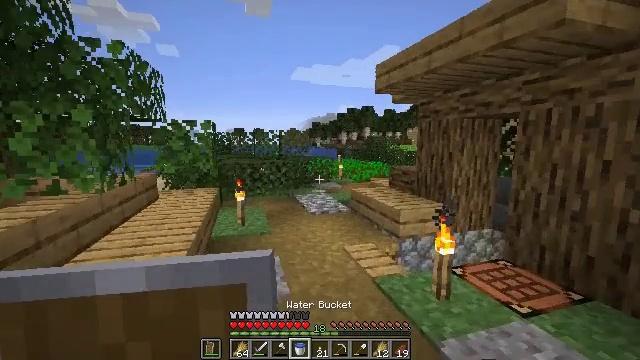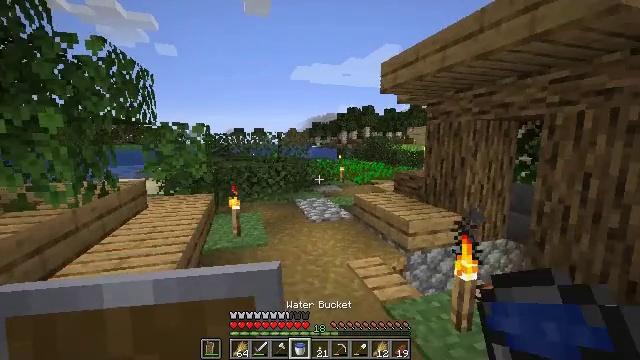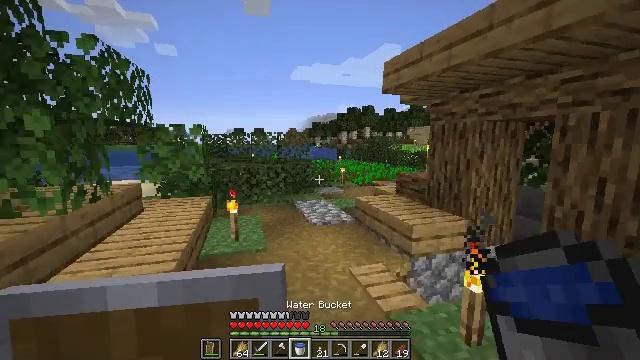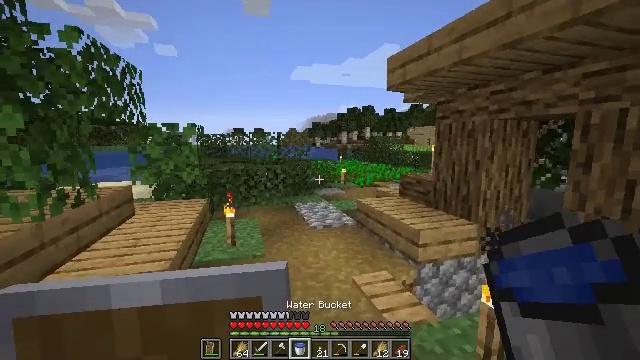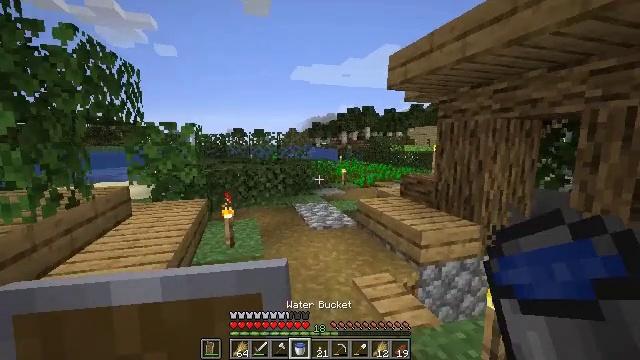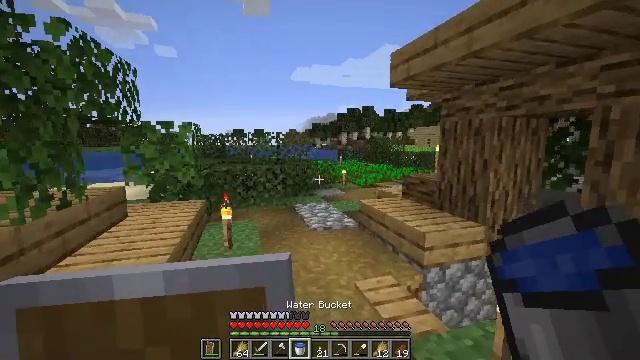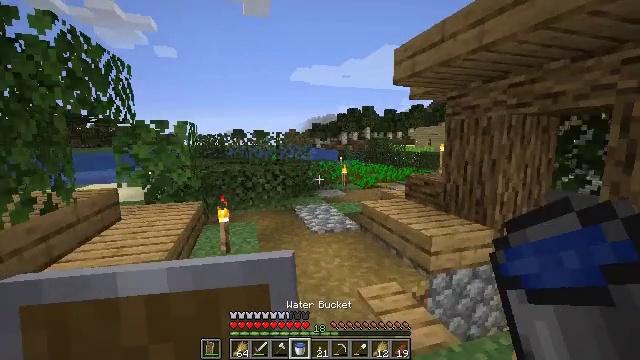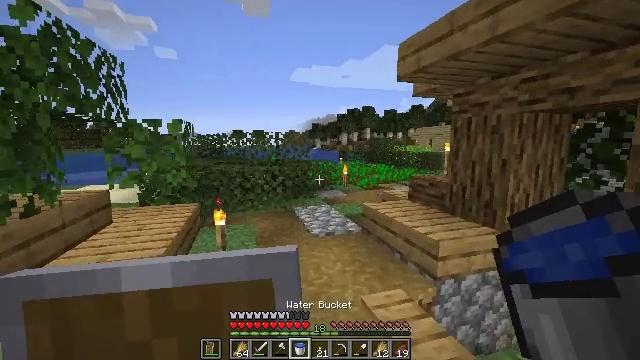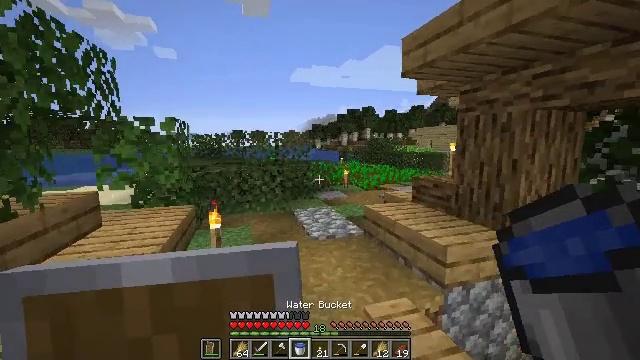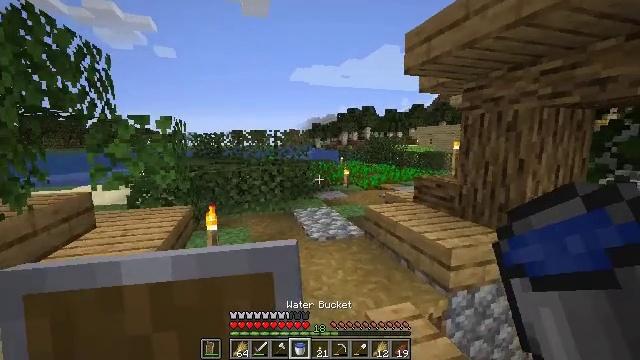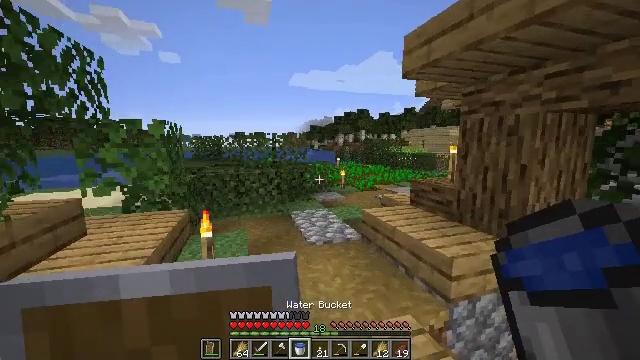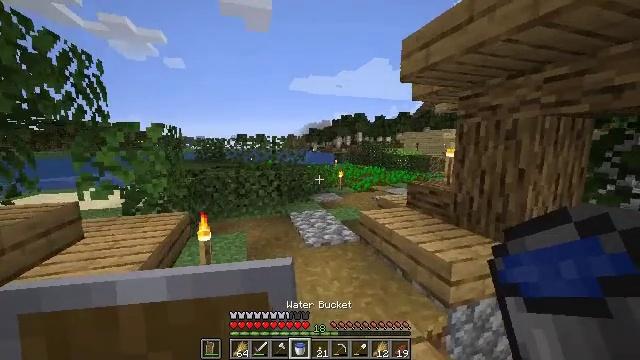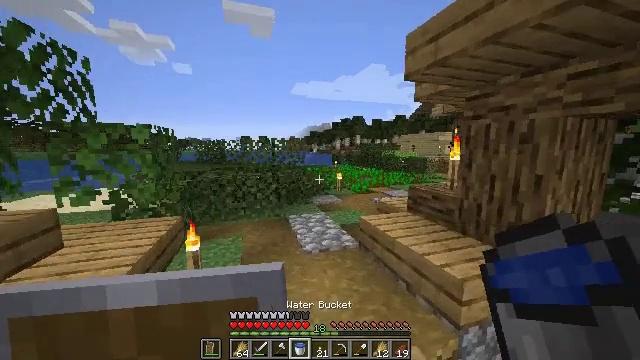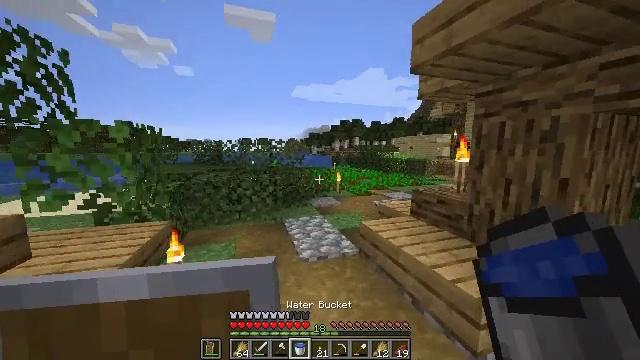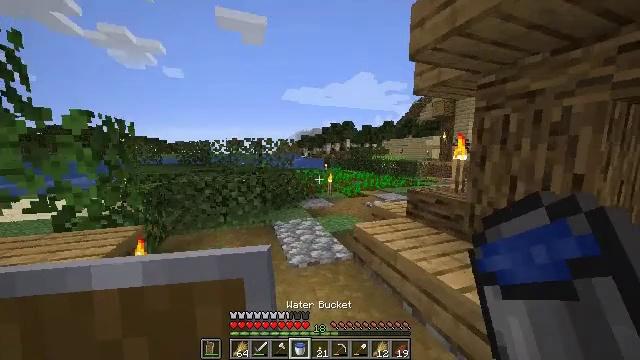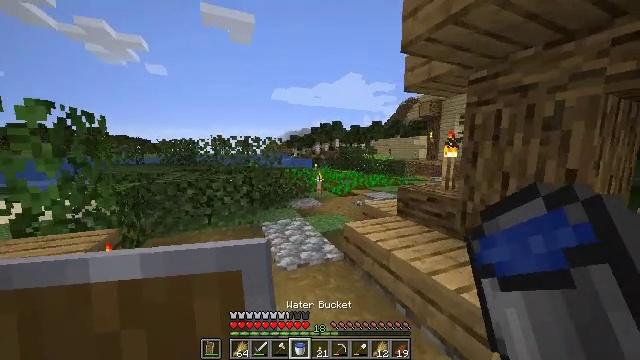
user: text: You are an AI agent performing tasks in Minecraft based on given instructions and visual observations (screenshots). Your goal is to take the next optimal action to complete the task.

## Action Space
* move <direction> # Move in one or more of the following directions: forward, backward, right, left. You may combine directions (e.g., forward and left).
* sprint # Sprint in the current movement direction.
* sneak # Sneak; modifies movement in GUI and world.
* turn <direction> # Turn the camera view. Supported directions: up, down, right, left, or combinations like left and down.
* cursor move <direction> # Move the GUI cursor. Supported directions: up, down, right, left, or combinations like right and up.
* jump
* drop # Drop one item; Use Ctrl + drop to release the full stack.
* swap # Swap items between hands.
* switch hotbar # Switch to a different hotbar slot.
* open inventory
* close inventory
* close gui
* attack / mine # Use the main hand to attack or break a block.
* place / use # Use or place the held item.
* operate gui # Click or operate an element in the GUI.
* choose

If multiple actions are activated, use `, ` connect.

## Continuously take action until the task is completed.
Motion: motion action
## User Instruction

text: Collect materials from the oak fence gate.
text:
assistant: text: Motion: move forward
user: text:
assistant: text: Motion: move forward
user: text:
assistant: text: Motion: no_op
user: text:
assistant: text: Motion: no_op
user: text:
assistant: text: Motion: move forward
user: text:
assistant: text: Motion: move forward
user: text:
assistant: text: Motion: move forward
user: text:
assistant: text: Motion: no_op
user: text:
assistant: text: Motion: move forward
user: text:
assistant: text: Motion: move forward
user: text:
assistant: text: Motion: move forward
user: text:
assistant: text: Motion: move forward
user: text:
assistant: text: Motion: move forward
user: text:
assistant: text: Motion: move forward, turn right
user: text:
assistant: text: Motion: move forward, turn right
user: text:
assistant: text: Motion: move forward, turn right
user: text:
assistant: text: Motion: move forward
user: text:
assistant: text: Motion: move forward
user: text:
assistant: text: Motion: move forward
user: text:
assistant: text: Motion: move forward, turn right
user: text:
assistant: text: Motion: move forward, turn right
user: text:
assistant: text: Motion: move forward, turn right
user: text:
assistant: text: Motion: move forward
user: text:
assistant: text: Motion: move forward, turn right
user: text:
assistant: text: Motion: move forward, turn right
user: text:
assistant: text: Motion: move forward, turn right
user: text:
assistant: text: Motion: move forward, turn right
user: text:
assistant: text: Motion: move forward, turn right
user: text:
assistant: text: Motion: move forward, turn right
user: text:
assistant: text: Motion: move forward, turn right